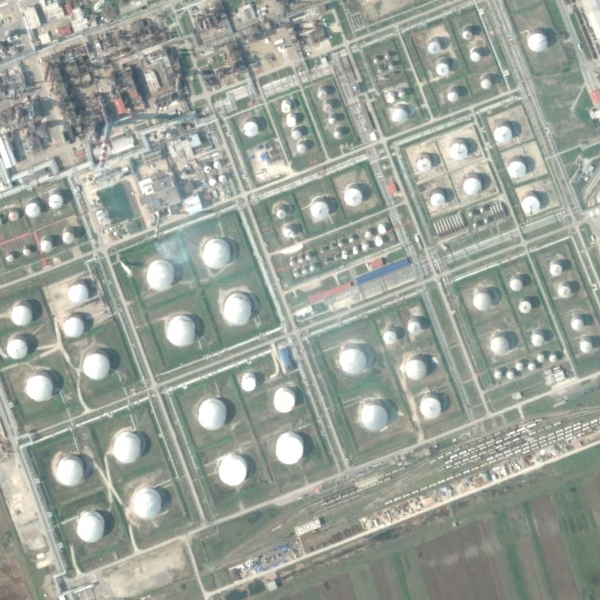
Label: StorageTanks